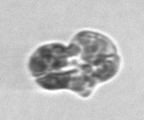
Label: Karenia